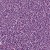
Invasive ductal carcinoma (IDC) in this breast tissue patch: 1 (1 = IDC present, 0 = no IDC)